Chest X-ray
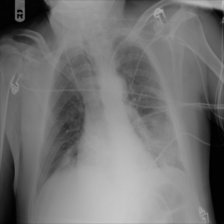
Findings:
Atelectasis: negative
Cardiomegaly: negative
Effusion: negative
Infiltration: negative
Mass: negative
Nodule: negative
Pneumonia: negative
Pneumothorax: negative
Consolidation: negative
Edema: negative
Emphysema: negative
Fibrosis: negative
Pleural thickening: negative
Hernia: negative